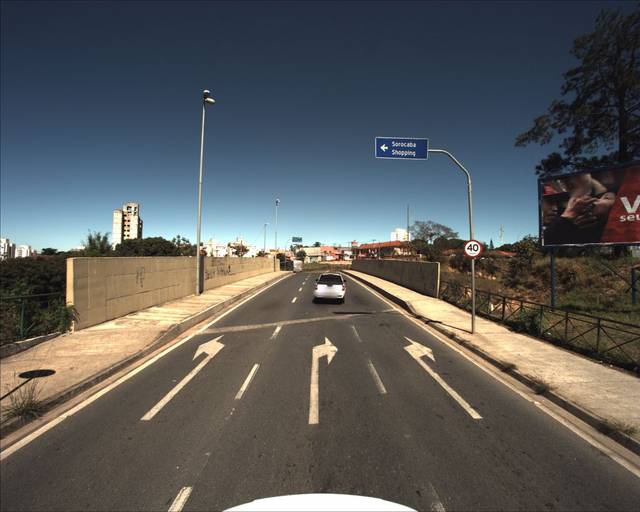
Region: Brazil
Coordinates: -23.502, -47.482